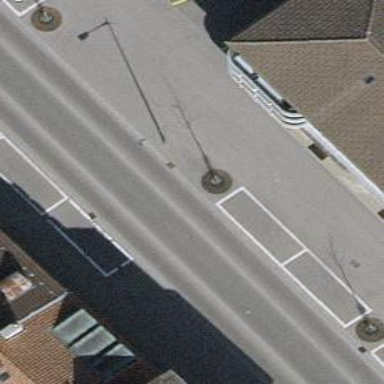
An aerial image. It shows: Parking lane.